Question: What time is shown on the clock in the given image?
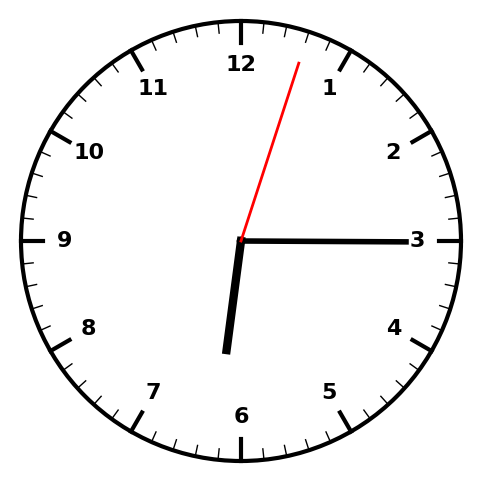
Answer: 06:15:03